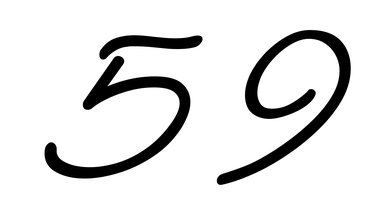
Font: MeowScript-Regular